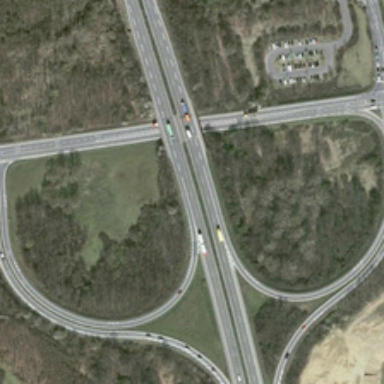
Many green trees are near a viaduct with two circles .